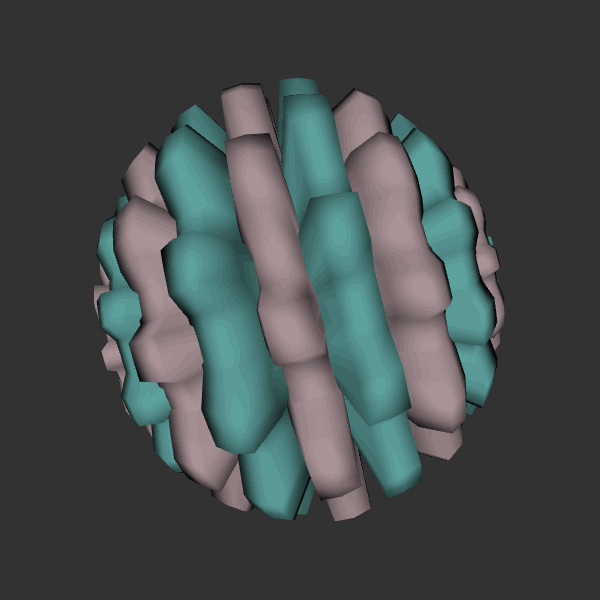
Background: dark